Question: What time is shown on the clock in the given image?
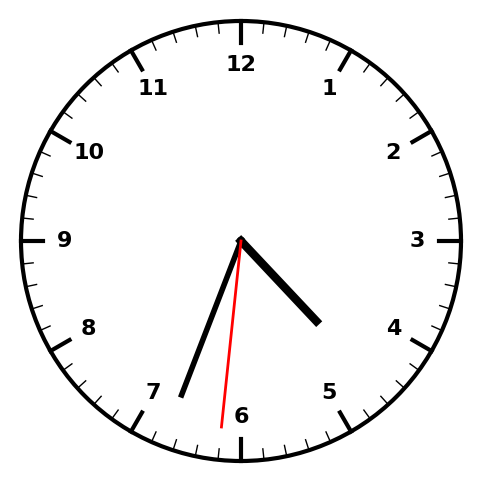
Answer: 04:33:31